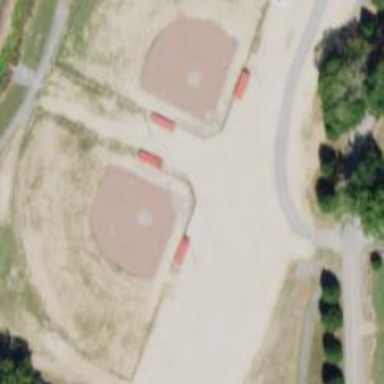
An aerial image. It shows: Baseball pitch for leisure and sports activities.